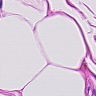
Metastatic tissue present: no